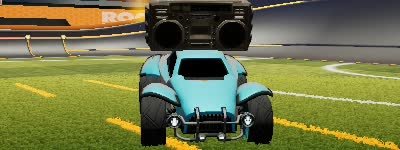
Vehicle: octane